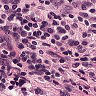
Metastatic tissue present: no